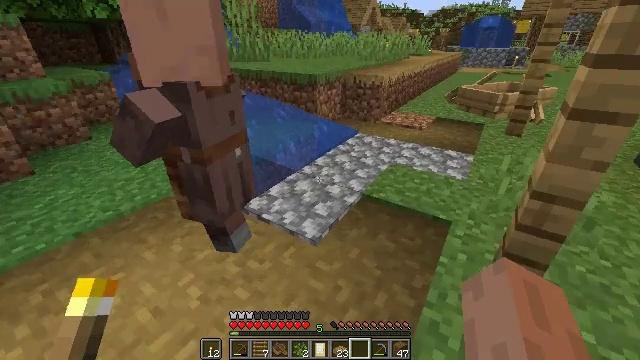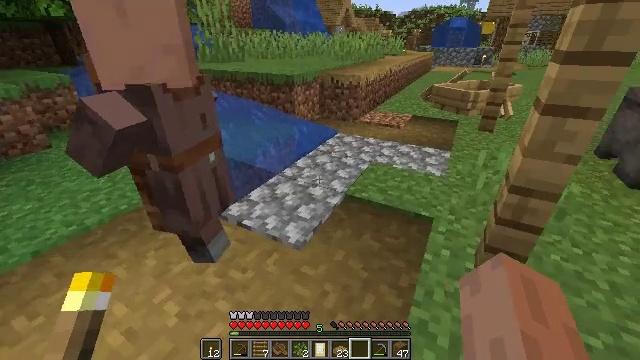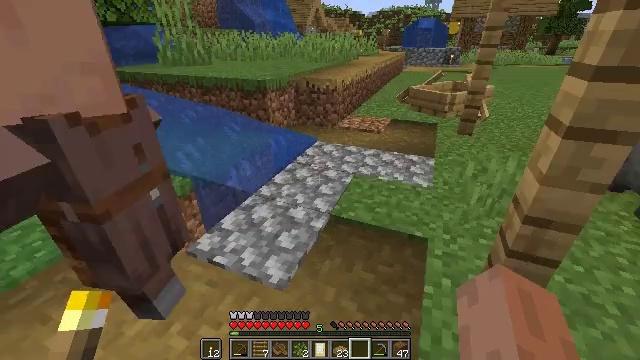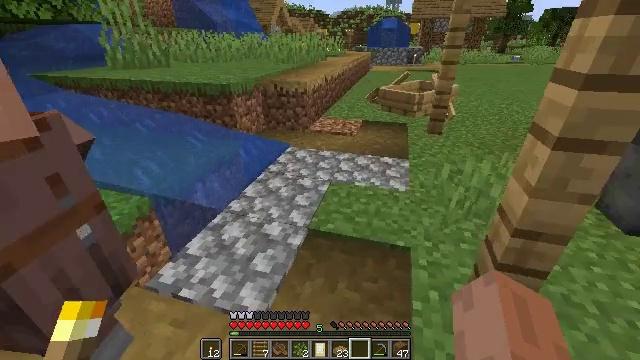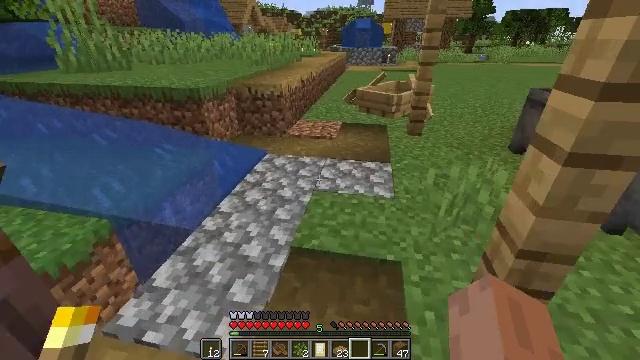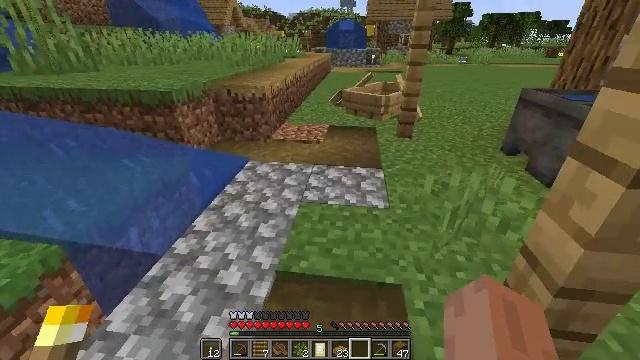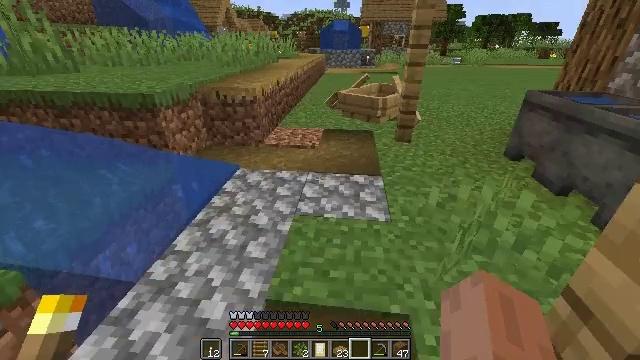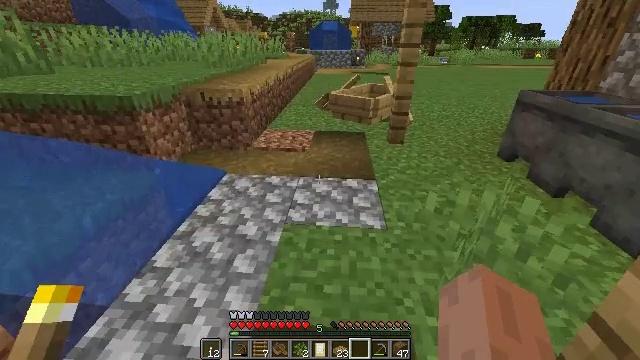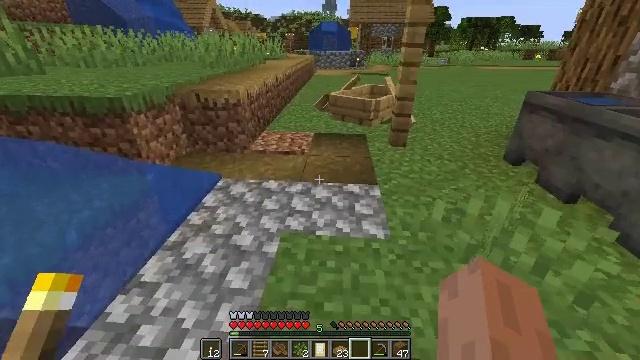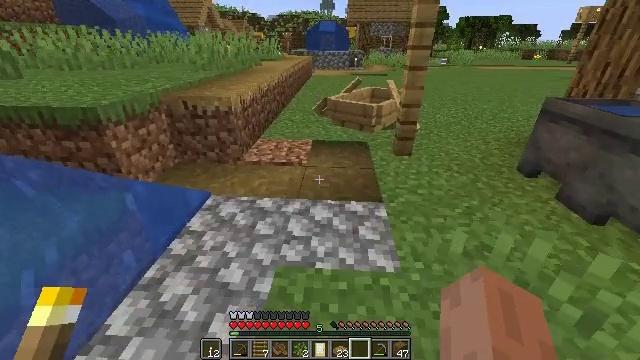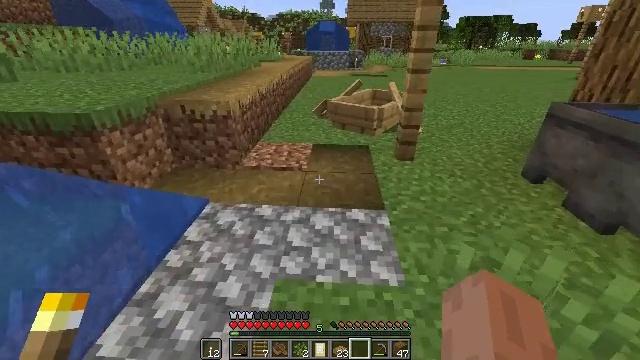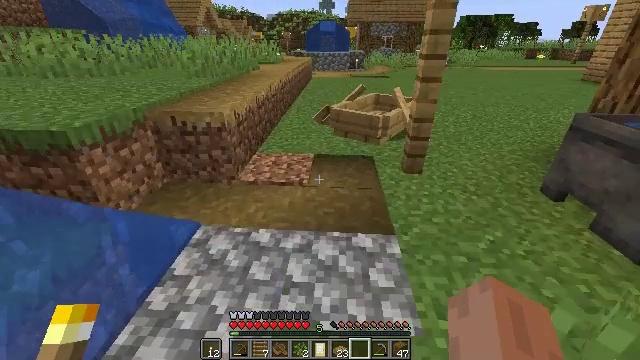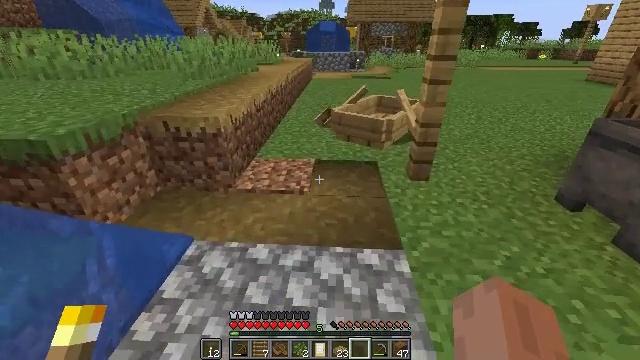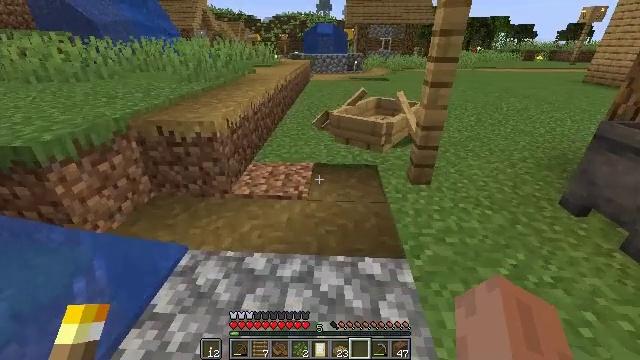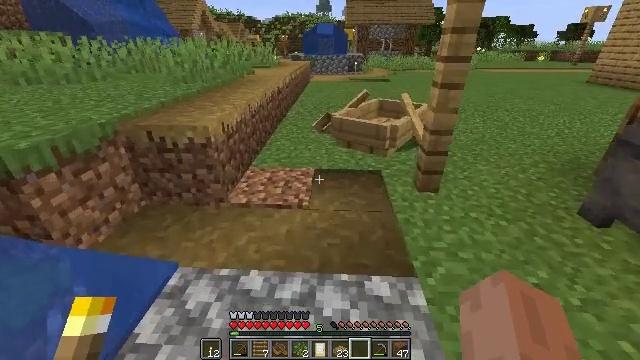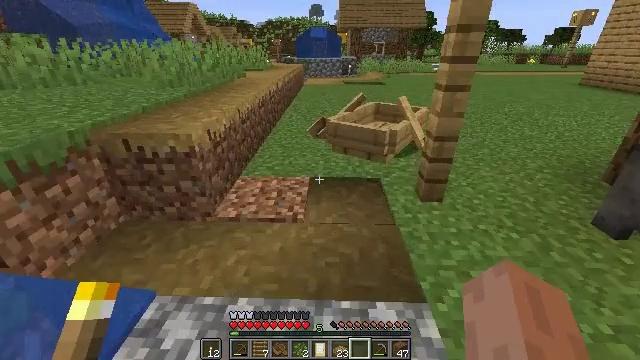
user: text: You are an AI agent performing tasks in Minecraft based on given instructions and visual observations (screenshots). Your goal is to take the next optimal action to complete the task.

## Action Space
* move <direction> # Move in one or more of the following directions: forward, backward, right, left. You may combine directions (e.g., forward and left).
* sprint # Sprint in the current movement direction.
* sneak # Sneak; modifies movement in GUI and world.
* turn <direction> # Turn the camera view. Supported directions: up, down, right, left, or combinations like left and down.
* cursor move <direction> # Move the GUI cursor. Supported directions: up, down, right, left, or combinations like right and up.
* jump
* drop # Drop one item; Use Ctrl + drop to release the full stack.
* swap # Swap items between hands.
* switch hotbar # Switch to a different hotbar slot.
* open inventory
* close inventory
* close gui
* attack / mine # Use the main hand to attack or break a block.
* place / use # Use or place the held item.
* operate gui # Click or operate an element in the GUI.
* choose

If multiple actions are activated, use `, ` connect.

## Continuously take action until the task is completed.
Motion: motion action
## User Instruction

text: Destroy the cauldron to put it in your inventory.
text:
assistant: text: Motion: move forward, turn right
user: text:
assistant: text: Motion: move forward, turn right
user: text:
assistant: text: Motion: move forward, turn right
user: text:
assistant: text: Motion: move forward, turn right
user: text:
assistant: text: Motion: move forward, turn right
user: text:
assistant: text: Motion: move forward, turn right
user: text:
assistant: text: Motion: move forward, turn right
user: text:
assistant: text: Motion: move forward
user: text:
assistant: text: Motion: move forward
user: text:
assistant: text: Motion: move forward
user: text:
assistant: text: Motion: move forward
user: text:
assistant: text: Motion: move forward
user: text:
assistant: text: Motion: move forward
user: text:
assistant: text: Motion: move forward
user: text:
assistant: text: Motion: move forward, turn right
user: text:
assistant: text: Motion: move forward, turn right
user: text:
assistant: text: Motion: move forward
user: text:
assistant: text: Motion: move forward
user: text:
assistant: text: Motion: move forward
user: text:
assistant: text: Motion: move forward
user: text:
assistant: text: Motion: move forward
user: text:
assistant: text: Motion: move forward
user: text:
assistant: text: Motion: move forward
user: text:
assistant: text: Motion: move forward
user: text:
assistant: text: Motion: move forward
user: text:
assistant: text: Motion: move forward
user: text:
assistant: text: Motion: move forward, turn left
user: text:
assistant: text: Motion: move forward
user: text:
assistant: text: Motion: move forward
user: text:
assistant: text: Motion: move forward, turn left